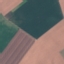
Land use / land cover class: AnnualCrop